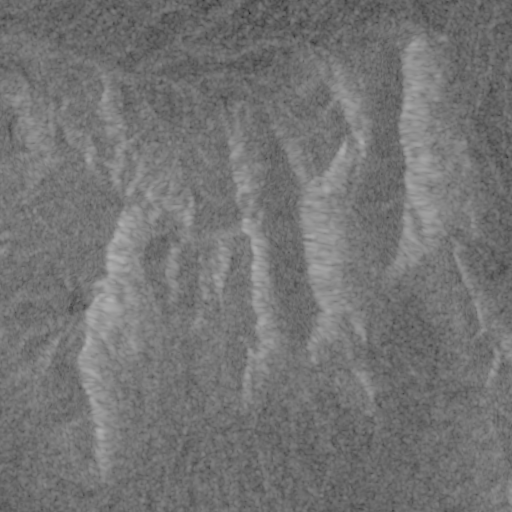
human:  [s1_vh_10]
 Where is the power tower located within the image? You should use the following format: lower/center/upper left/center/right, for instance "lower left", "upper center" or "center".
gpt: The power tower is located in the lower left of the image.
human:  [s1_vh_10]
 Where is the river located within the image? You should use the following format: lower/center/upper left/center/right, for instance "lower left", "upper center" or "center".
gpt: The river is located in the left of the image.
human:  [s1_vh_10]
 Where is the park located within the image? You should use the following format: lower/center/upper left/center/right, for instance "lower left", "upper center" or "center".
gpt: There is no park in the image.

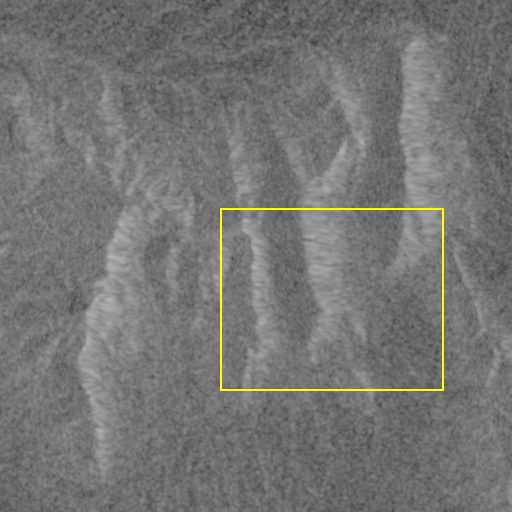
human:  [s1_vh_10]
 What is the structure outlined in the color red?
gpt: There is no red outline.
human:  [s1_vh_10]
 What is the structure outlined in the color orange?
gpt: There is no structure outlined in orange.